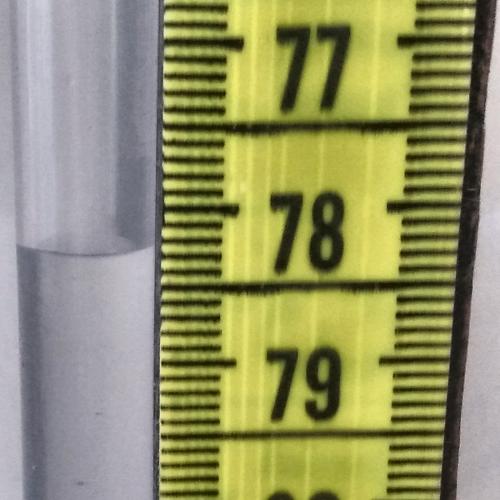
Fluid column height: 78.2 cm